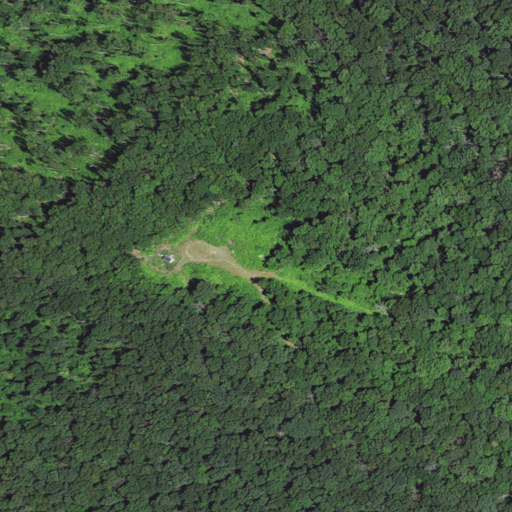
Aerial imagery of mountain in Virginia named Round Hill containing deciduous forest and mixed forest